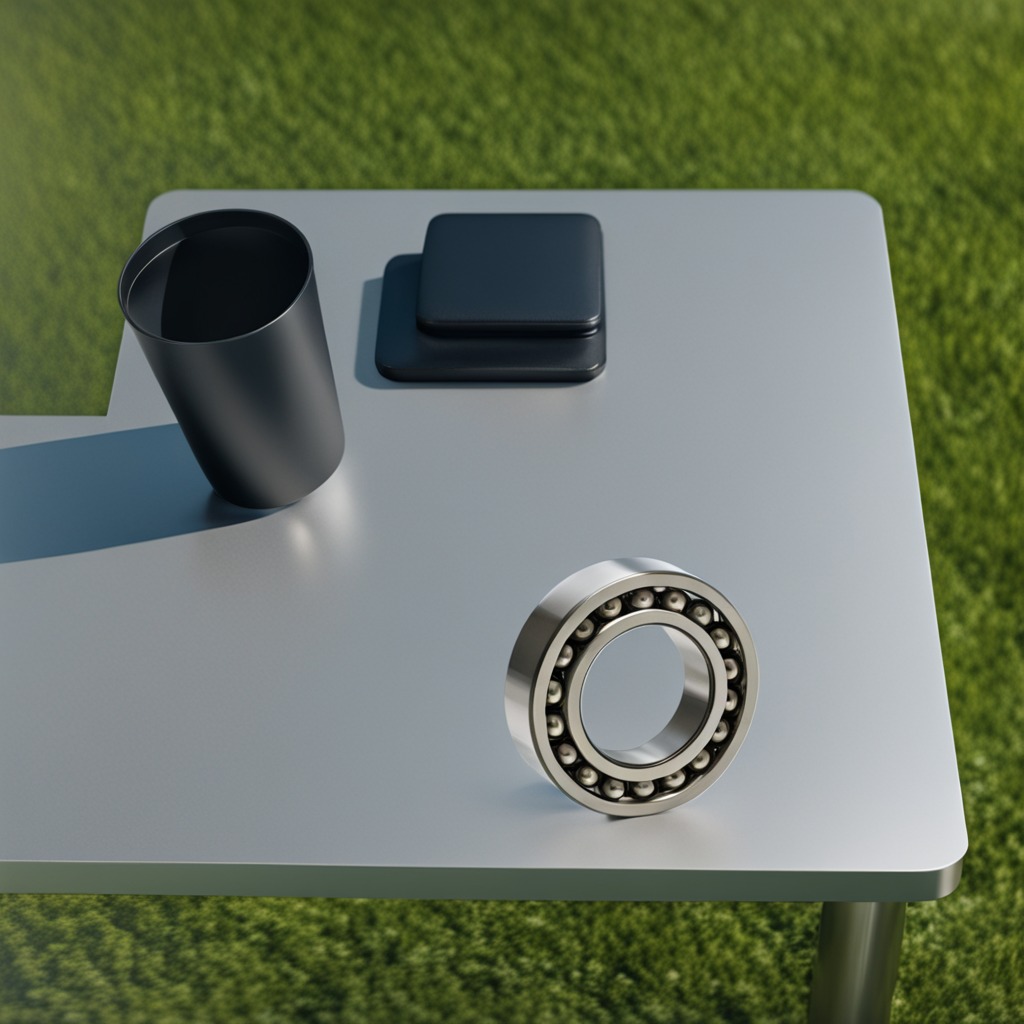
A metal ball bearing is lying on the textured surface.